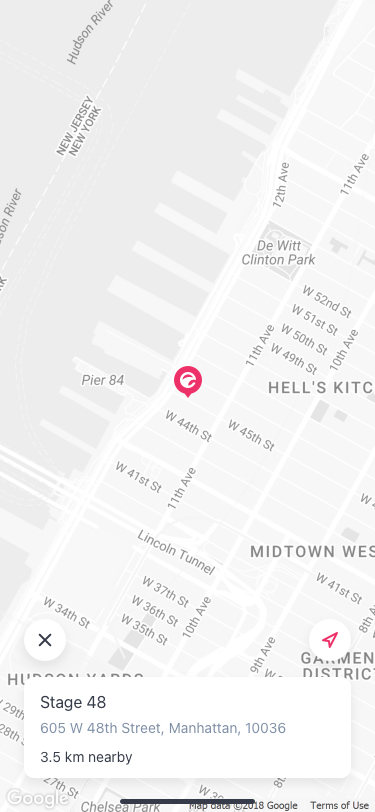
Text in this UI design:
Stage 48
605 W 48th Street, Manhattan, 10036
3.5 km nearby